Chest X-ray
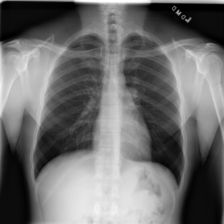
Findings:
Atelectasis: negative
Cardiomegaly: negative
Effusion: negative
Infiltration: negative
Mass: negative
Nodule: negative
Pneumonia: negative
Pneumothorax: negative
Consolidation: negative
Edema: negative
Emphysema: negative
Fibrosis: negative
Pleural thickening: negative
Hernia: negative